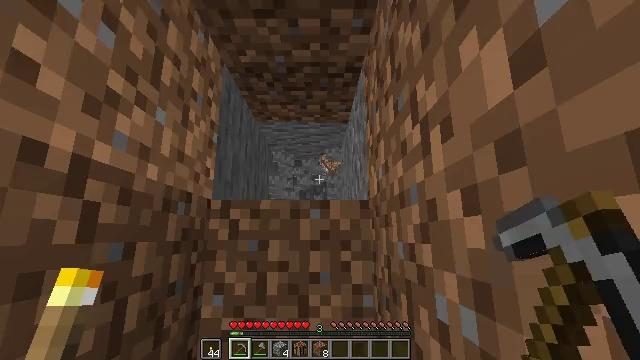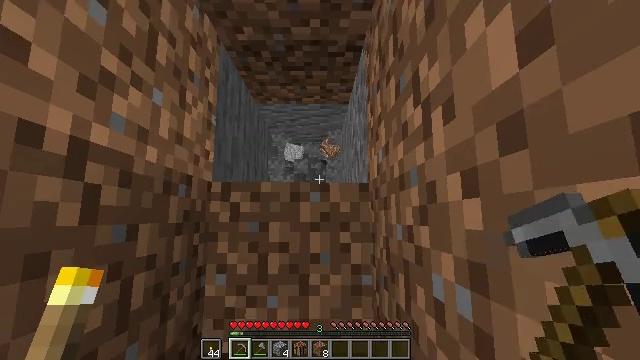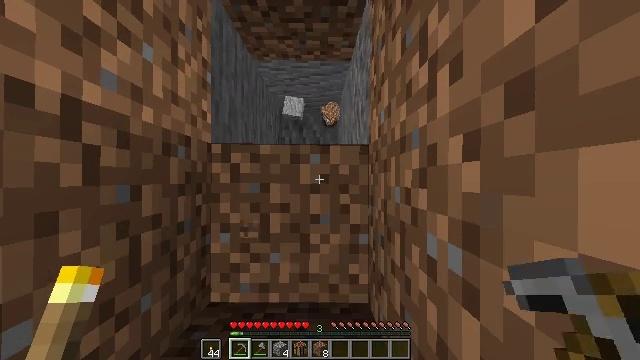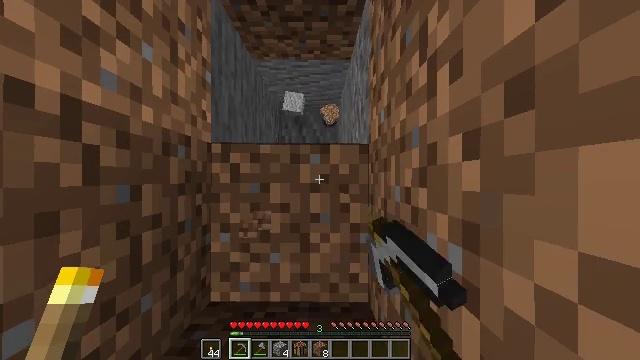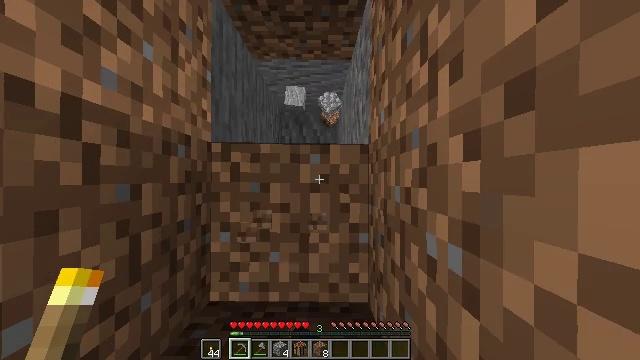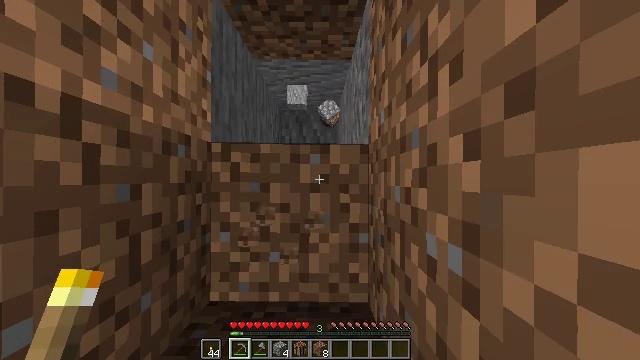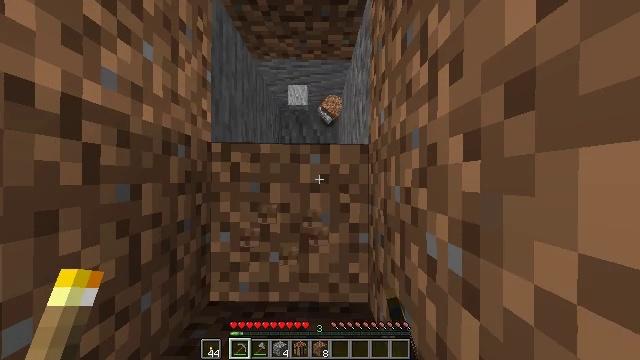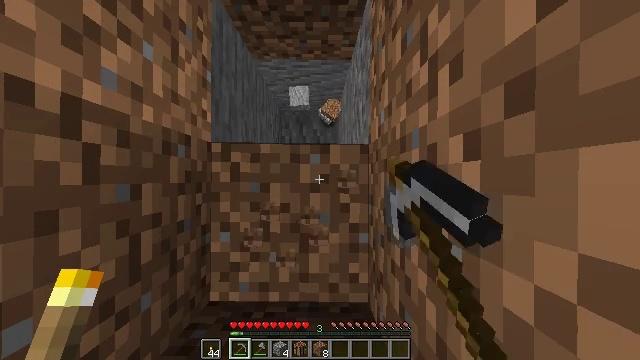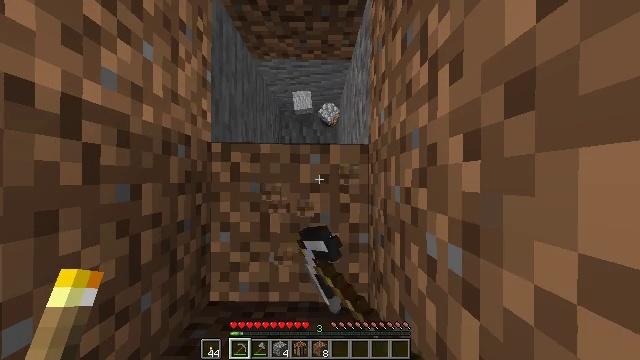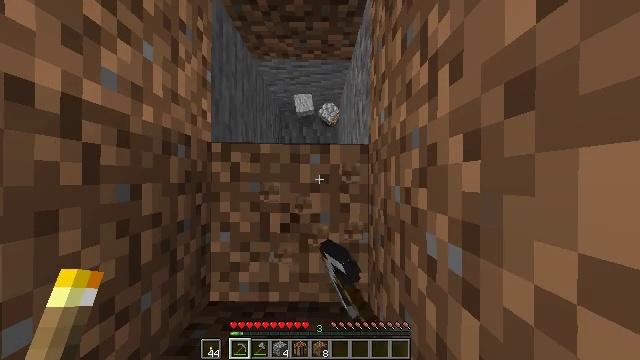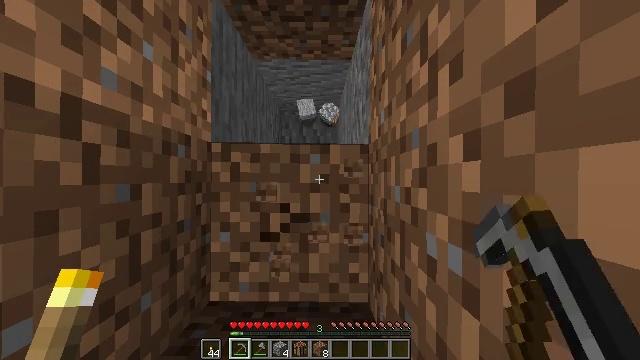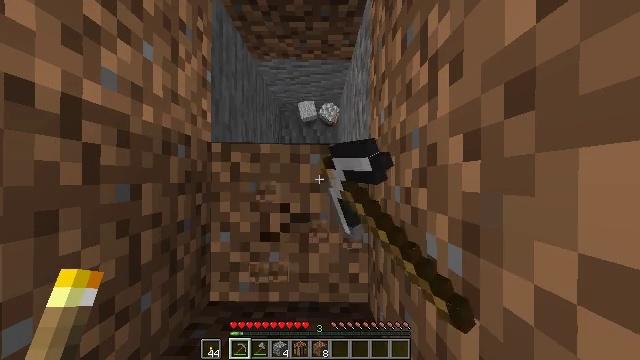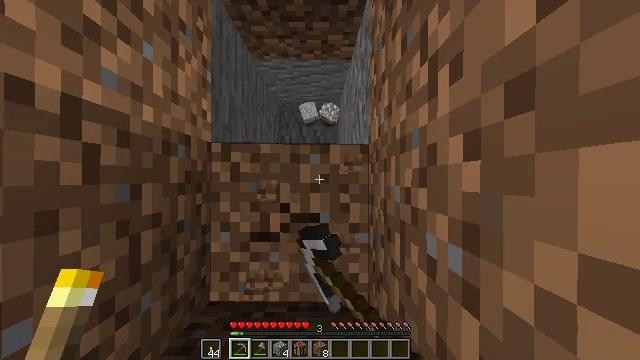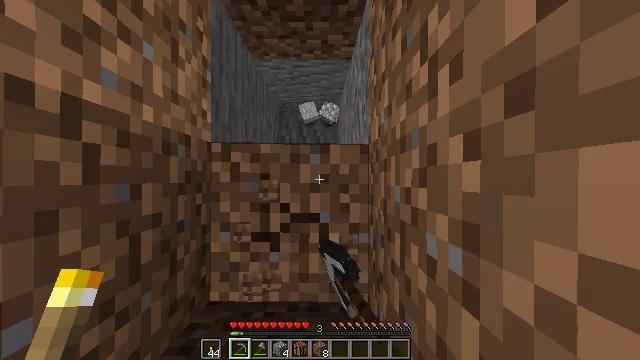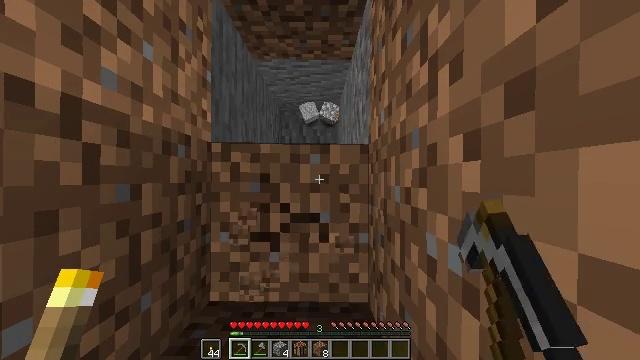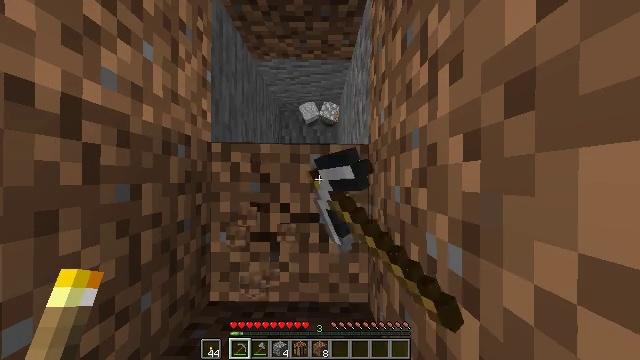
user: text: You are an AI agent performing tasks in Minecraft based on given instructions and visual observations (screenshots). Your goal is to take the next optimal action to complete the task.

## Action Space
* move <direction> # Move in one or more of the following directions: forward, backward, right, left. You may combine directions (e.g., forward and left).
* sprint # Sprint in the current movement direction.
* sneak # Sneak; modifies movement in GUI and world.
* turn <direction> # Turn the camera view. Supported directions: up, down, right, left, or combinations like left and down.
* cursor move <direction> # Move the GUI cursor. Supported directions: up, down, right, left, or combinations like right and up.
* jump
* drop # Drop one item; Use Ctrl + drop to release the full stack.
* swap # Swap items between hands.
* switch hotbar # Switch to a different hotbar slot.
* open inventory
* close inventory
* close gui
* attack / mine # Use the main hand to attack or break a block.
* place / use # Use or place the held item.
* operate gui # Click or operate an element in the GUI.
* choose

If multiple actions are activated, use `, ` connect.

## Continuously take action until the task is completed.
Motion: motion action
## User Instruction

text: Gather dirt.
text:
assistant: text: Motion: turn down, attack / mine
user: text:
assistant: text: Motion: turn down, attack / mine
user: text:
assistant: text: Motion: turn down, attack / mine
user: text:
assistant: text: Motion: turn down, attack / mine
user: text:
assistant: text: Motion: attack / mine
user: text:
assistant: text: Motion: attack / mine
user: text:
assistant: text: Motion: attack / mine
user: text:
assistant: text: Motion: attack / mine
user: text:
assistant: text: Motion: attack / mine
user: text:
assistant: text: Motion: attack / mine
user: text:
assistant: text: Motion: attack / mine
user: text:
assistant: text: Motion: attack / mine
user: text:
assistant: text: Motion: attack / mine
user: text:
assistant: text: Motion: attack / mine
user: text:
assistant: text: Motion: attack / mine
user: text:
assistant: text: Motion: attack / mine
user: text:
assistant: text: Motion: attack / mine
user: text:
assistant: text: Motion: attack / mine
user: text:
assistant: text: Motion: attack / mine
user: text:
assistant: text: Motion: attack / mine
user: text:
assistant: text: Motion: attack / mine
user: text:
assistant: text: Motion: attack / mine
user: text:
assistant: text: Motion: attack / mine
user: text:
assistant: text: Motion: attack / mine
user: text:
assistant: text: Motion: attack / mine
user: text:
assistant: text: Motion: attack / mine
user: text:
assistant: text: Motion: attack / mine
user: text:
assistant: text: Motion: attack / mine